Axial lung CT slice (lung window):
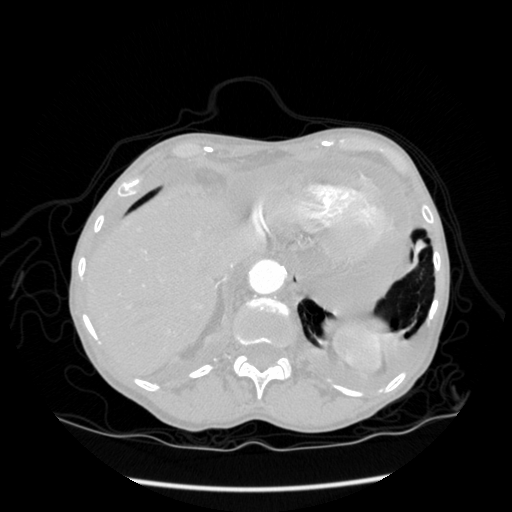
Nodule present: no